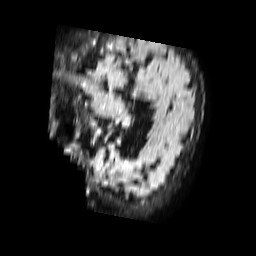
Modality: FLAIR
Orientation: sagittal
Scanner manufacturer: philips
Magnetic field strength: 1.5 T
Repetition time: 6 s
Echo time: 0.1025 s